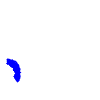
Particle: electron